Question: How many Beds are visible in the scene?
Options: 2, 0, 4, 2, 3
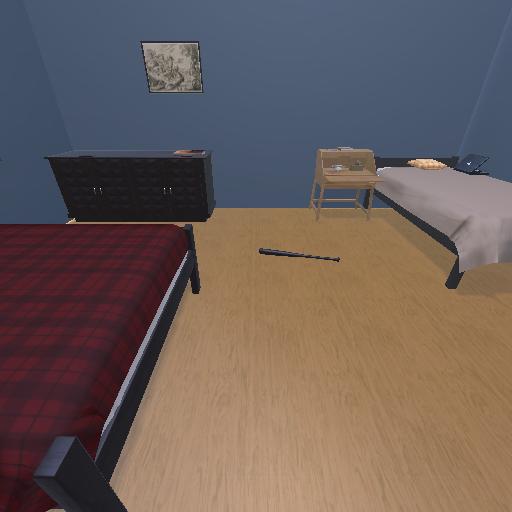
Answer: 2